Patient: sex F, age 59
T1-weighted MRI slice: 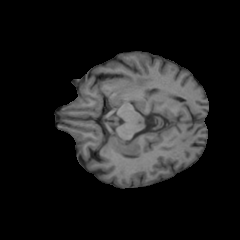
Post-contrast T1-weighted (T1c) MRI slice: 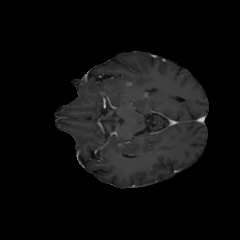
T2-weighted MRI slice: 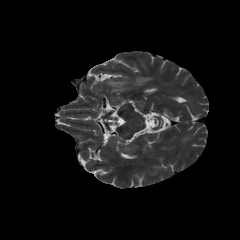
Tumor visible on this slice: yes
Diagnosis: Glioblastoma, IDH-wildtype
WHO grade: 4